Question: Didn't have this issue at all until I began adapting my app for iOS 6. Whenever I return from a modal segue (with dismissViewControllerAnimated:completion:), my main view is shifted up by about the status bar's height worth of offset (and is subsequently behind the status bar).
The only workaround I've found is to add:
'''
self.navigationController.view.frame = CGRectMake(0, 20, 320, 460);
self.view.frame = CGRectMake(0, 0, 320, 416);
'''
to my dismissViewControllerAnimated:completion method (those values are for an iPhone < 5 and are just for explanation). But this doesn't really solve the problem, because when I go to present the next modal view controller, the presented view is then shifted up by about the status bar's height worth of offset.
No idea how this issue arose. My suspicion is that, somewhere in the segue, one of the navigation controllers loses track of the status bar's existence (linked to the new status bar, in some way?).
EDIT:
a screenshot of the main view, post-modal dismissal. [Note: 20px whitespace on the bottom]
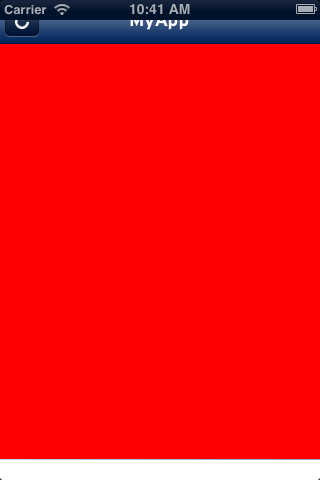
Answer: Resolved the issue. My custom 'navigationController''s 'supportedInterfaceOrientations' was returning 'UIInterfaceOrientationPortrait', rather than 'UIInterfaceOrientationMaskPortrait'.